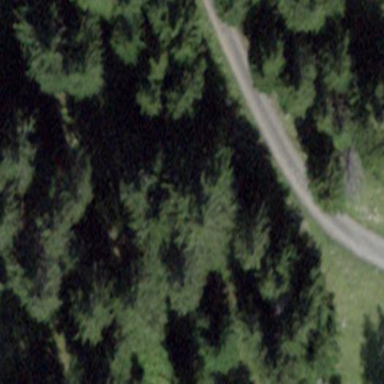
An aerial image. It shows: Forest area.